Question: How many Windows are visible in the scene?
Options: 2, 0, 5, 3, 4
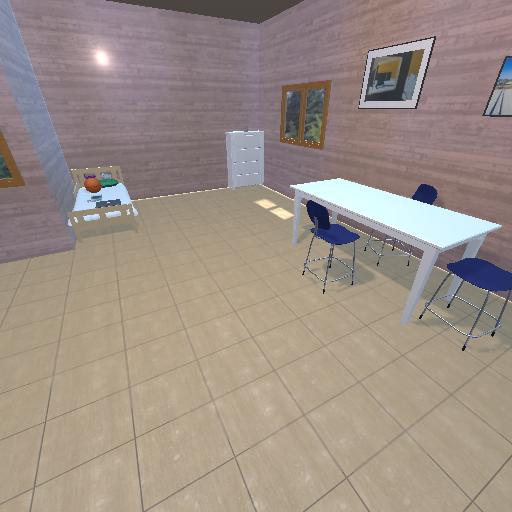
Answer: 2